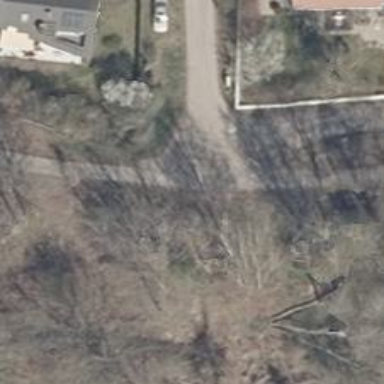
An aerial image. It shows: Residential road with asphalt surface and no sidewalks.